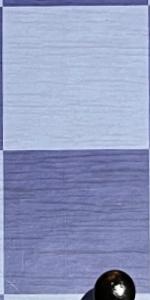
Label: Empty